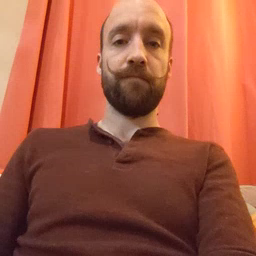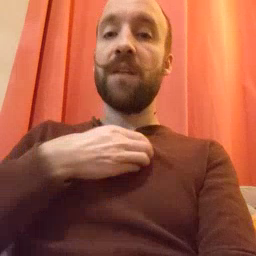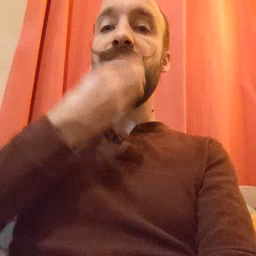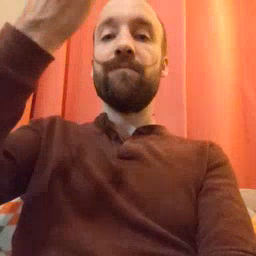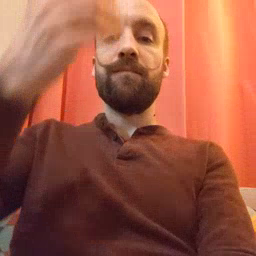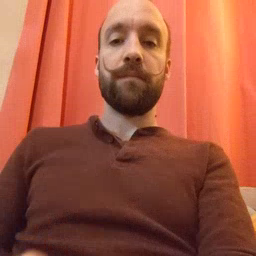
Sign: giraffe